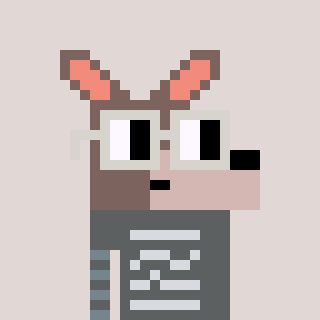
a pixel art character with square light gray glasses, a kangaroo-shaped head and a darkpink-colored body on a warm background